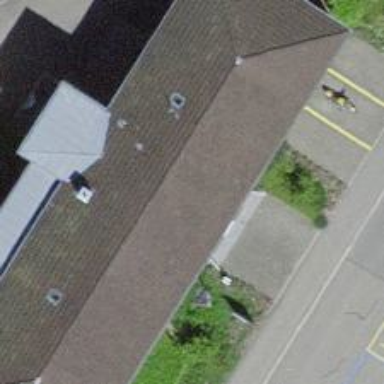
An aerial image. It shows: Police facility.